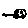
Label: car